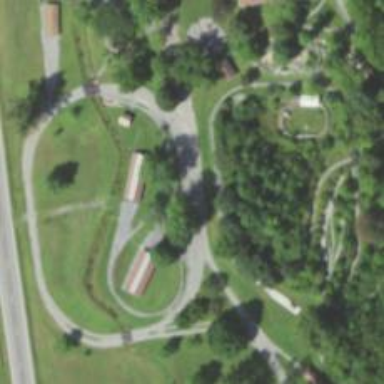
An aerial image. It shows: Miniature railway.